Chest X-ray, PA view. Patient: 42 years old, sex M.
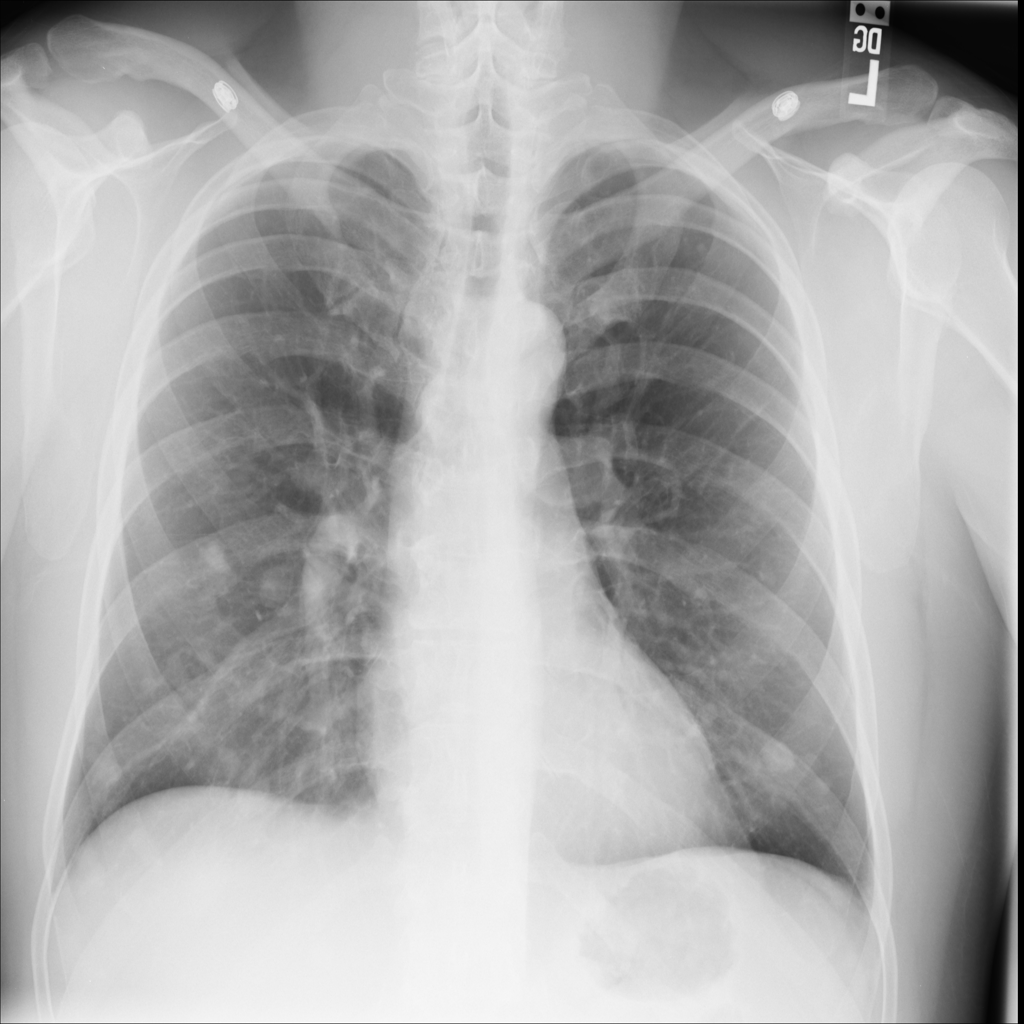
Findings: Nodule